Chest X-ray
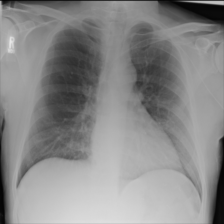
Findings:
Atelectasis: negative
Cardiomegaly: negative
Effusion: negative
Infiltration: negative
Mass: negative
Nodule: negative
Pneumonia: negative
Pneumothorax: negative
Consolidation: negative
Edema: negative
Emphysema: negative
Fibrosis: negative
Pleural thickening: negative
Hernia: negative